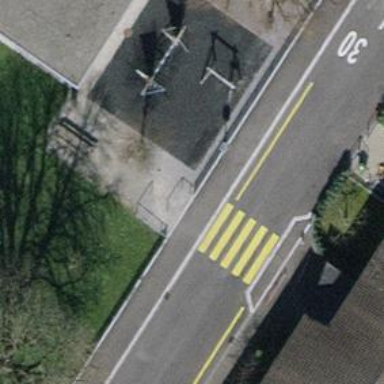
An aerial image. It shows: Uncontrolled crossing with choker traffic calming measures.